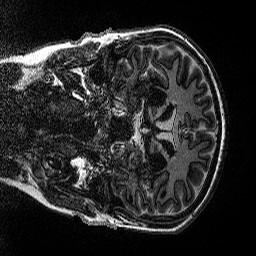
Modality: MP2RAGE
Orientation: coronal
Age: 24
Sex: female
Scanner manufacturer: siemens
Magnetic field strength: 3 T
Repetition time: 5 s
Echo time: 0.00298 s